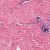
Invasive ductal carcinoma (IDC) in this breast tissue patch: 0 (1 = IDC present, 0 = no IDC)